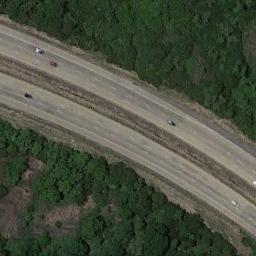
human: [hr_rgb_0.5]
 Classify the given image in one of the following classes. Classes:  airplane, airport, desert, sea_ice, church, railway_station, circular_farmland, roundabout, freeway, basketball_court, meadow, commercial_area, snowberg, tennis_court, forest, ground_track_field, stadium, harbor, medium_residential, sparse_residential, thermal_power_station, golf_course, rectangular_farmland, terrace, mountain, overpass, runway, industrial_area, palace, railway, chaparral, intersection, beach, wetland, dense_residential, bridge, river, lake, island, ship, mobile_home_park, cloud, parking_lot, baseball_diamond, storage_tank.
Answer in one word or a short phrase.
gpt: freeway